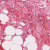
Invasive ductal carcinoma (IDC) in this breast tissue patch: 0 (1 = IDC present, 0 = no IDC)